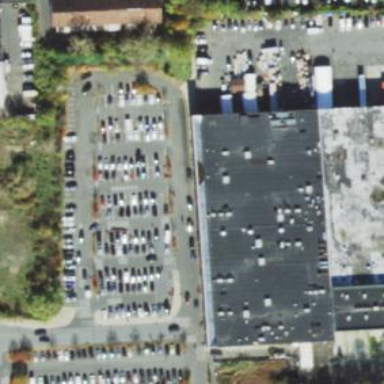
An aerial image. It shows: Mall building.